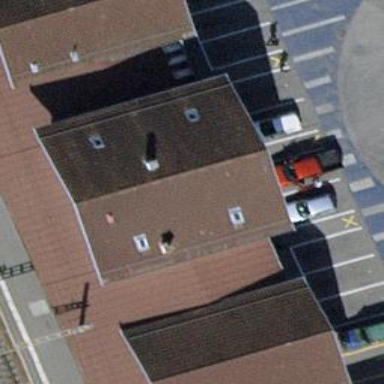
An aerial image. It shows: Train station building with gabled roof. It is station for public transport and railway services.